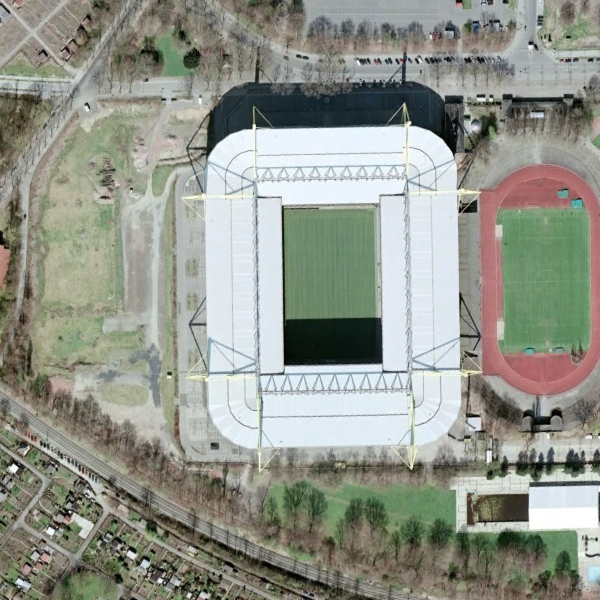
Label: Stadium